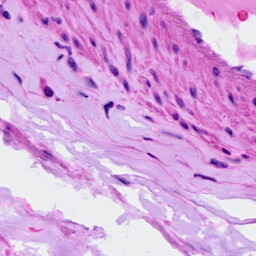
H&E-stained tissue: Ovarian